Question: I am retrieving data from Firestore where each document stores 2 fields, one is a date and the other is seconds. I want to group the data as such that the seconds are added up for each date.
For example, I have 3 documents and 2 with the same dates but different seconds:
'''
date: 21-04-2019,
timeTrained: 86
'''
2nd document:
'''
date: 21-04-2019,
timeTrained: 24
'''
3rd document:
'''
date: 20-04-2019,
timeTrained: 120
'''
So I would like to add the'timeTrained' in the first and second documents as they have the same date, I will have many documents like this in my Firestore collection so I need this to be dynamic instead of hard coded.
Picture below to provide snapshot of data stored in Firestore.

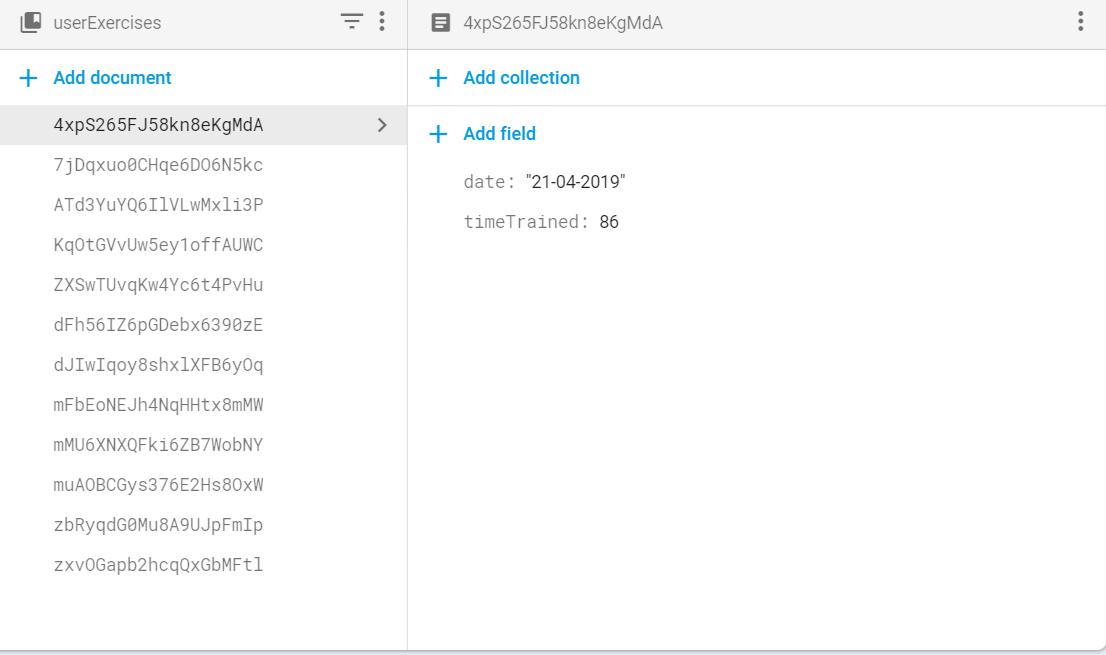
Answer: To solve this, please use the following lines of code:
'''
FirebaseFirestore rootRef = FirebaseFirestore.getInstance();
CollectionReference userExercisesRef = rootRef.collection("userExercises");
Query query = userExercisesRef.whereEqualTo("date", "21-04-2019");
query.get().addOnCompleteListener(new OnCompleteListener<QuerySnapshot>() {
@Override
public void onComplete(@NonNull Task<QuerySnapshot> task) {
if (task.isSuccessful()) {
long count = 0;
for (QueryDocumentSnapshot document : task.getResult()) {
long timeTrained = document.getLong("timeTrained");
count = count + timeTrained;
}
Log.d(TAG, String.valueOf(count));
}
}
});
'''
According to your provided data, for '21-04-2019' the result in your logcat will be:
'''
110
'''